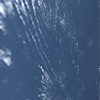
Label: water